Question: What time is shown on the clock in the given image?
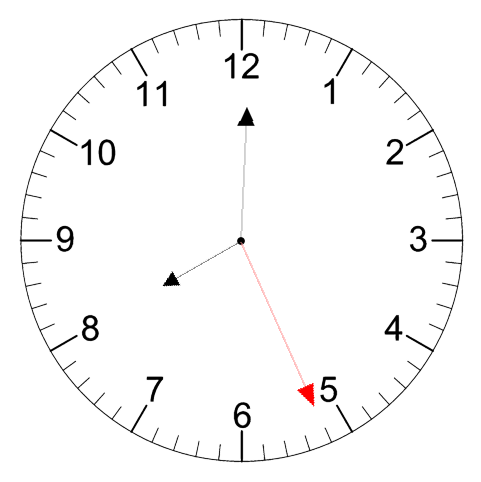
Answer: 08:00:26